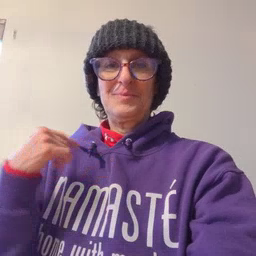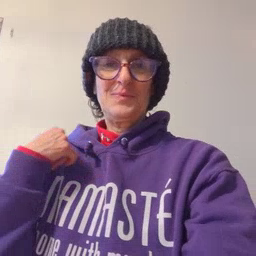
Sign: weus